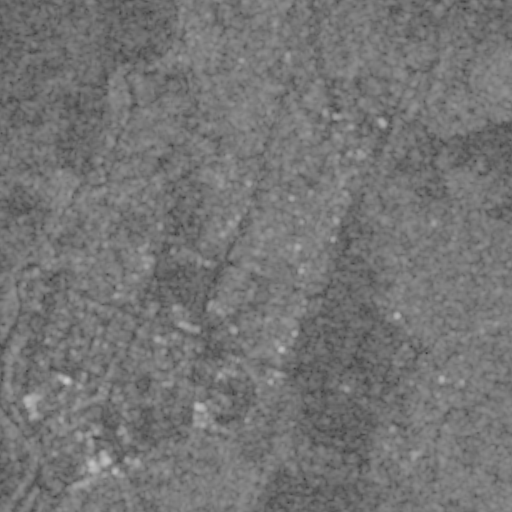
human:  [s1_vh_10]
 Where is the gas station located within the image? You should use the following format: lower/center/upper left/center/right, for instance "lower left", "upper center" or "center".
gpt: The gas station is located in the lower center of the image.
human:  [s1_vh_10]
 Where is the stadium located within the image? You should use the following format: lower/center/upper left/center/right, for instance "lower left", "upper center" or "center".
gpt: The stadium is located in the lower left of the image.
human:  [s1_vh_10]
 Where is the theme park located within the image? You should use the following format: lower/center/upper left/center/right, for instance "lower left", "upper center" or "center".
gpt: The theme park is located in the lower left of the image.
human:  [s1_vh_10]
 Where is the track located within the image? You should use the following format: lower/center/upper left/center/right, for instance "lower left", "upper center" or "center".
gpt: The track is located in the lower left of the image.
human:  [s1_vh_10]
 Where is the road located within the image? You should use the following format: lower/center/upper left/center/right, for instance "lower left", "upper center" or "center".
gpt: There is no road in the image.

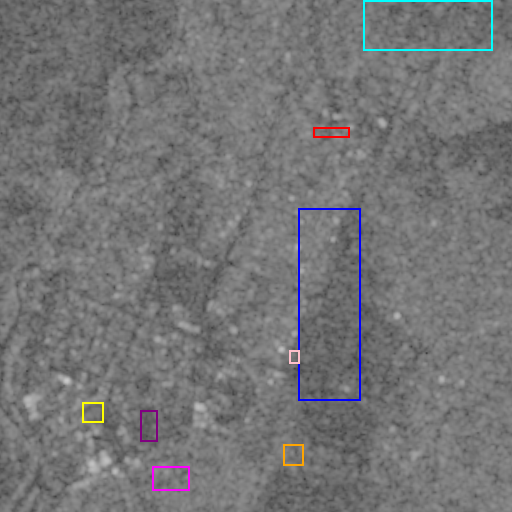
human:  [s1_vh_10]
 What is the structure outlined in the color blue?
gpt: The structure outlined in blue is a crop field.
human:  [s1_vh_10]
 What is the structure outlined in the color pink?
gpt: The structure outlined in pink is a gas station.
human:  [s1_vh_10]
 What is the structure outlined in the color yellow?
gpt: The structure outlined in yellow is a park.
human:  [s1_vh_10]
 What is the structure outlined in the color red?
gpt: The structure outlined in red is a parking lot.
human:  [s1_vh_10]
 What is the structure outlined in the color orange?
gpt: The structure outlined in orange is a power substation.
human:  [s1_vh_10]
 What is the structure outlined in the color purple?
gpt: The structure outlined in purple is a stadium.
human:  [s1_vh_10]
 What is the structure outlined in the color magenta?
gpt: The structure outlined in magenta is a theme park.
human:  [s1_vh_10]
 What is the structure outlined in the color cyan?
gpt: The structure outlined in cyan is a wastewater plant.
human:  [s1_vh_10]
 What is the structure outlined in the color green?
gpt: There is no green outline.